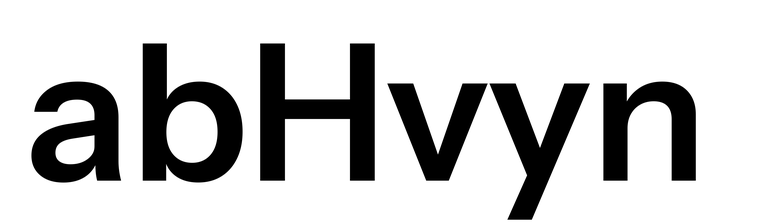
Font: InstrumentSans_SemiBold